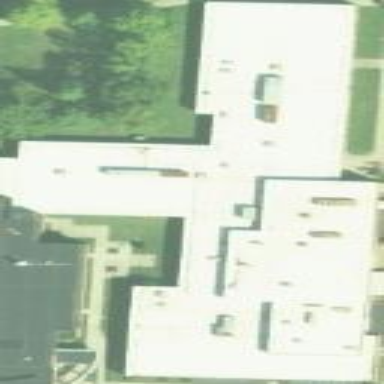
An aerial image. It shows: College building.